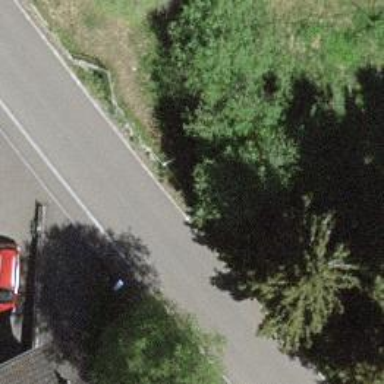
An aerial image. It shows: Residential road.